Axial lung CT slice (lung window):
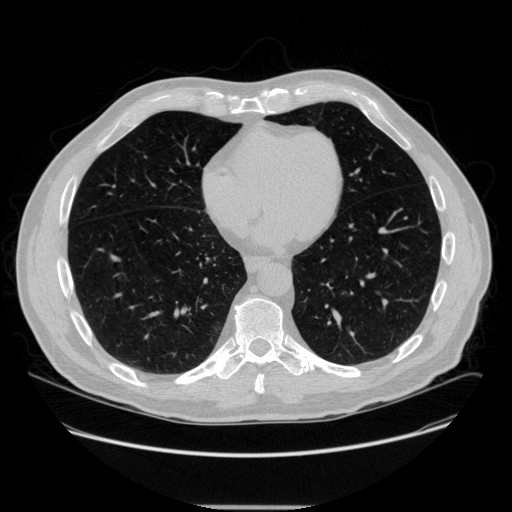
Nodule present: no